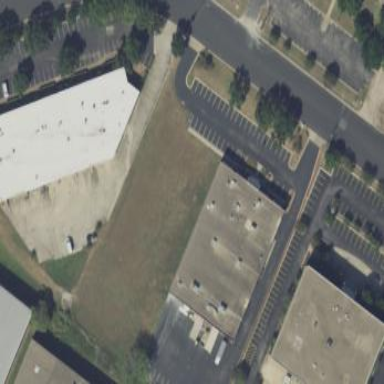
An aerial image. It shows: Commercial building.